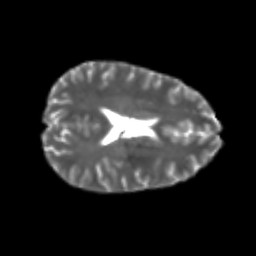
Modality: T2w
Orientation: axial
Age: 25
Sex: male
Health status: healthy
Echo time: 0.074 s